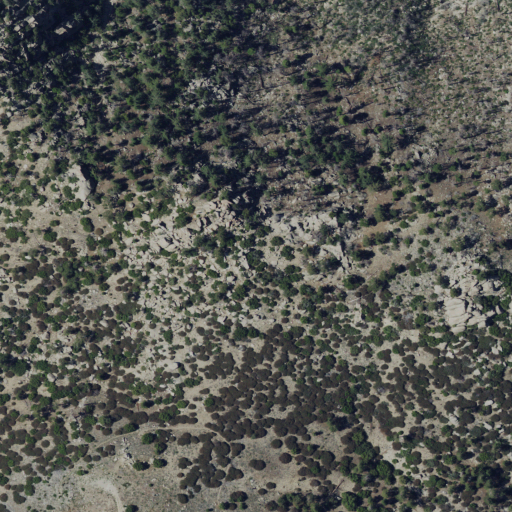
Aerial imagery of ridge(s) in California named One Horse Ridge containing shrub, evergreen forest, and mixed forest